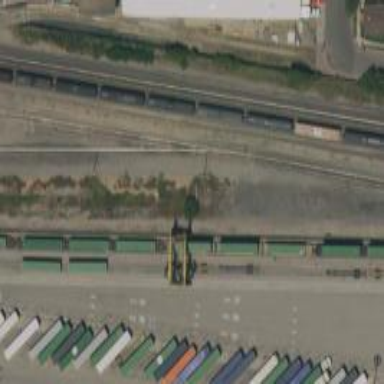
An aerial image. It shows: Railway yard used for servicing trains.